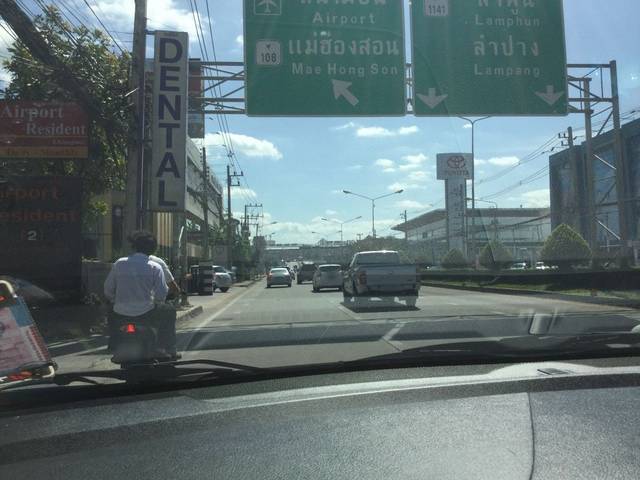
Region: Thailand
Coordinates: 18.774, 98.977